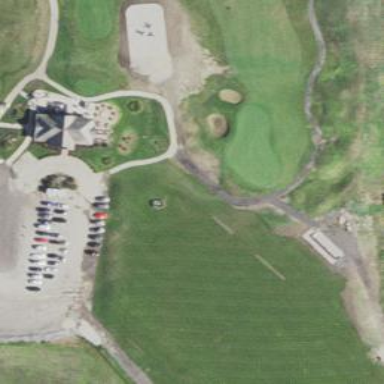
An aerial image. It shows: Golf hole.